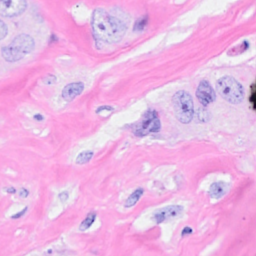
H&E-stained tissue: Breast